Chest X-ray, AP view. Patient: 9 years old, sex F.
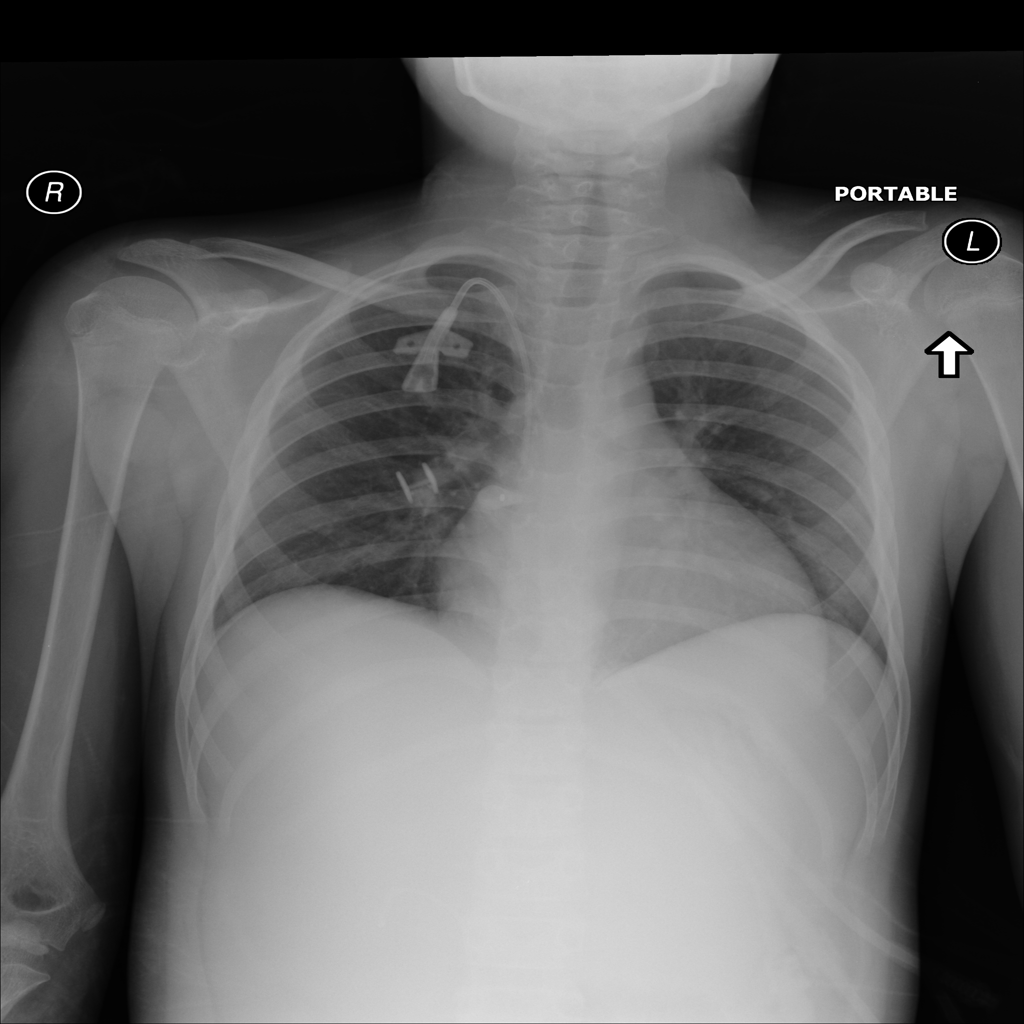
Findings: No Finding